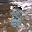
Label: 8